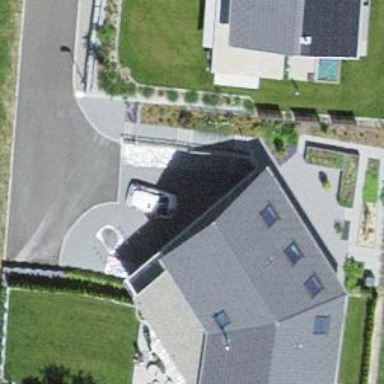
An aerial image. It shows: Residential building.